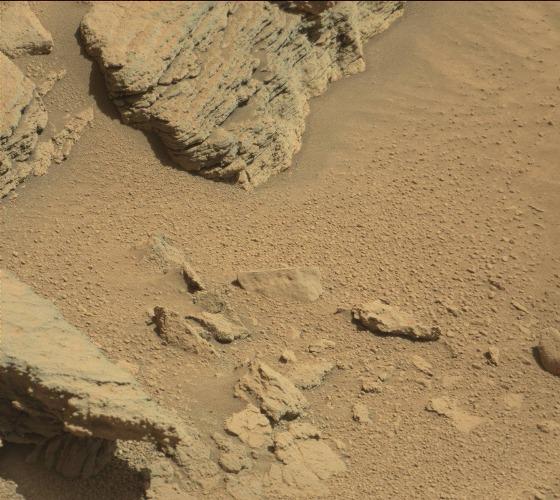
Terrain classes present: Bedrock, Gravel / Sand / Soil, Rock, Shadow